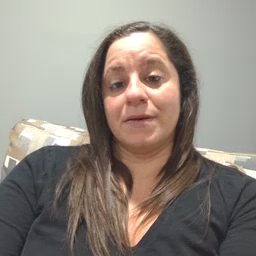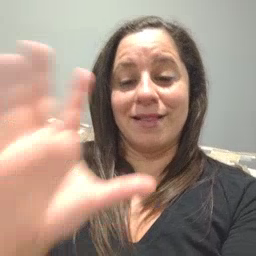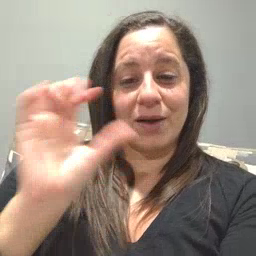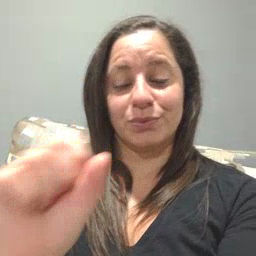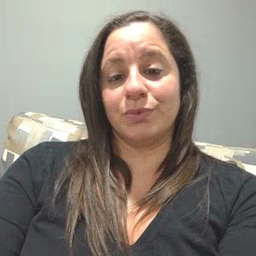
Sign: loud